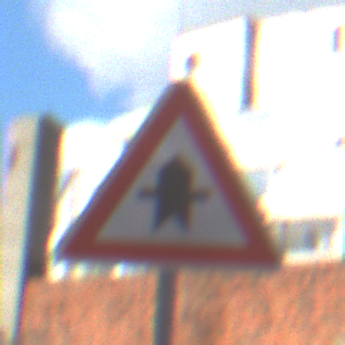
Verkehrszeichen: Vorfahrt
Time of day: MorningAfternoon
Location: Outdoor (Suburban)
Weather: PartlyCloudy
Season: NotSpecified
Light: Natural